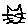
Label: cat